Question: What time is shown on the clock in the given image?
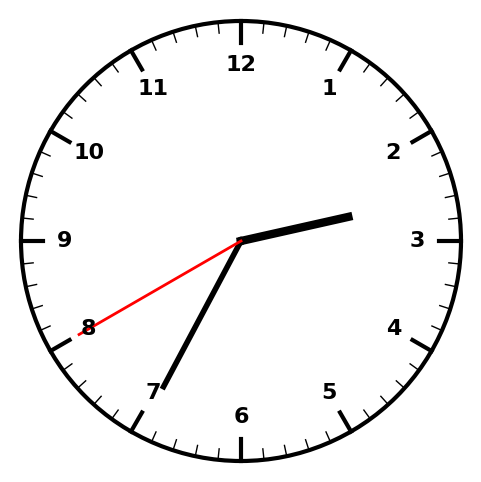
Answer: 02:34:40